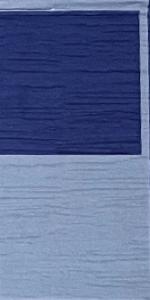
Label: Empty